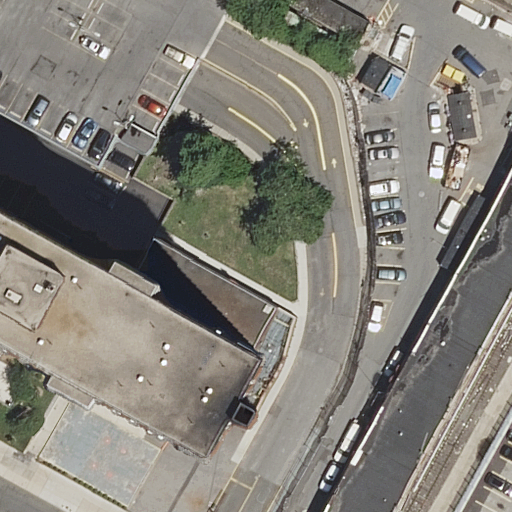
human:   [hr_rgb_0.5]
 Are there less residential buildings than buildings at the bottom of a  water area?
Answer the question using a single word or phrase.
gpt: no

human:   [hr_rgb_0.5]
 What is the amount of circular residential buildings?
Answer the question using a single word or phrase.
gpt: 0

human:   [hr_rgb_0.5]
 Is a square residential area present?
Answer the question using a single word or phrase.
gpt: no

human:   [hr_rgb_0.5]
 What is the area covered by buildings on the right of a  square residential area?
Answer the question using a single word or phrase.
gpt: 0m2

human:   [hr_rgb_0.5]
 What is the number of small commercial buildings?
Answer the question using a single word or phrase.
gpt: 0

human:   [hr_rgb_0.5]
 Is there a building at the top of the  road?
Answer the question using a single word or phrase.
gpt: yes

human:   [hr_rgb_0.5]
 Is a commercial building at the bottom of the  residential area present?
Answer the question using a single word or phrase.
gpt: no

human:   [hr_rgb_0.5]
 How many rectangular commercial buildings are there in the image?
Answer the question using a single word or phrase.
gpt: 0

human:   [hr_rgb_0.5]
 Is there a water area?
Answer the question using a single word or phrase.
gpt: no

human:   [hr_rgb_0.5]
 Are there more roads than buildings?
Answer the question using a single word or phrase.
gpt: no

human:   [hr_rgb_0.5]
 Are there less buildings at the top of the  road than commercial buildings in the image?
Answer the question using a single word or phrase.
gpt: no

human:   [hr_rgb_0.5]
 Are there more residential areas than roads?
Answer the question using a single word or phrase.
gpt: no

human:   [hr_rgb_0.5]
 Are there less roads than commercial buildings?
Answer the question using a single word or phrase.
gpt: no

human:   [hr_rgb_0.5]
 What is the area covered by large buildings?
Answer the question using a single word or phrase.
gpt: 1531m2

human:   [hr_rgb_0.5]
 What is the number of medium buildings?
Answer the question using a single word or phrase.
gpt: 1

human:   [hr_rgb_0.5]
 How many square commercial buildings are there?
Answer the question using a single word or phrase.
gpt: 0

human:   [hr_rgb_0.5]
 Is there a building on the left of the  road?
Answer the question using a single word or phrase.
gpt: yes

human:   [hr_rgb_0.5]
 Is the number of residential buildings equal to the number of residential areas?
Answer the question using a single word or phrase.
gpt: no

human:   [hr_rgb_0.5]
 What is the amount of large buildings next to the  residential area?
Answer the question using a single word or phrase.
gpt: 2

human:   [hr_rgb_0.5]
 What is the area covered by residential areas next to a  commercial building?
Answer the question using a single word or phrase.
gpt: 0m2

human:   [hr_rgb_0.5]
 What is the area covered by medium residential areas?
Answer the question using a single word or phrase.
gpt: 0m2

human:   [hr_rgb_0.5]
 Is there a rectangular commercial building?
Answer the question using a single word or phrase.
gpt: no

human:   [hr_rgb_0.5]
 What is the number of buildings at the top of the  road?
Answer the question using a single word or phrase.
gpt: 4

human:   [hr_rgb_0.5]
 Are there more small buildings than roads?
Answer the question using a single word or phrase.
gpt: yes

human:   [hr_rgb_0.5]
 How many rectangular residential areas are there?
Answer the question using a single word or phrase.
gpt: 1

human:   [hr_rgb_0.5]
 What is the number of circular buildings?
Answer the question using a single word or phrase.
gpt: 0

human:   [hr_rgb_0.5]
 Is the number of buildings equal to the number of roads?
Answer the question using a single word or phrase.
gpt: no

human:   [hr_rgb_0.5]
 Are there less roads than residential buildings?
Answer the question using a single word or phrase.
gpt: yes

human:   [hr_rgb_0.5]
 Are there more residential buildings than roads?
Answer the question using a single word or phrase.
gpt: yes

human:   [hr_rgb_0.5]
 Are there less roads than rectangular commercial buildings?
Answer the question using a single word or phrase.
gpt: no

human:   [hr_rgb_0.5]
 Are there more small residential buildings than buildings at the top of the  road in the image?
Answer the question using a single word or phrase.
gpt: no

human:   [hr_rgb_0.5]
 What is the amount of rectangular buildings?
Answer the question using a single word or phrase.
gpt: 5

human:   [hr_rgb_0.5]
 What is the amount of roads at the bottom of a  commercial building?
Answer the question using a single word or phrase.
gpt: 0

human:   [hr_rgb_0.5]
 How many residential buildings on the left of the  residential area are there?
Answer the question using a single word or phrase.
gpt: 0

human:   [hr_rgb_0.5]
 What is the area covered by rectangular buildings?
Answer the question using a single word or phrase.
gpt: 1770m2

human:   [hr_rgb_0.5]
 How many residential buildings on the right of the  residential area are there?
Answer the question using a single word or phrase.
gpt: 5

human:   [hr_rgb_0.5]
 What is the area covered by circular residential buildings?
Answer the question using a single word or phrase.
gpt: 0m2